Field crop: maize
Growth stage: 2
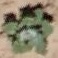
Species: chenopodium